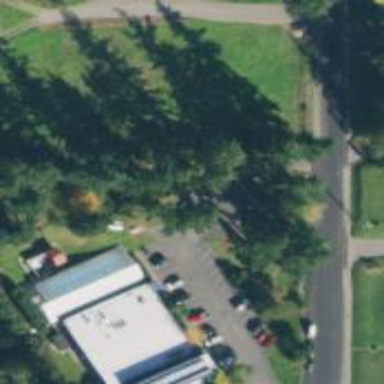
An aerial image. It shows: Building used as fitness center.